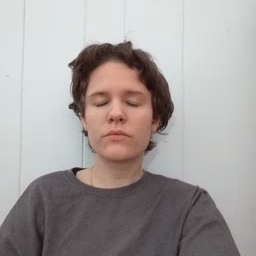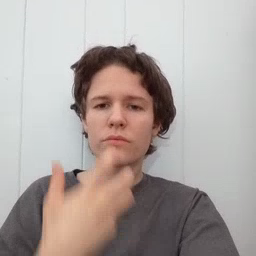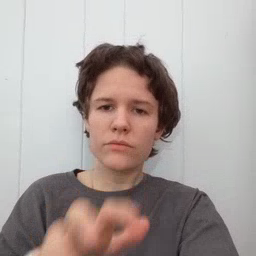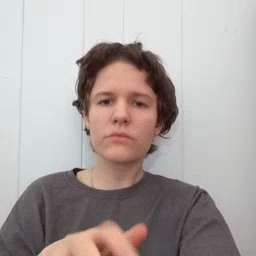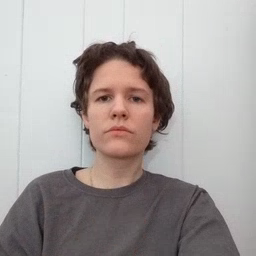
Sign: hot